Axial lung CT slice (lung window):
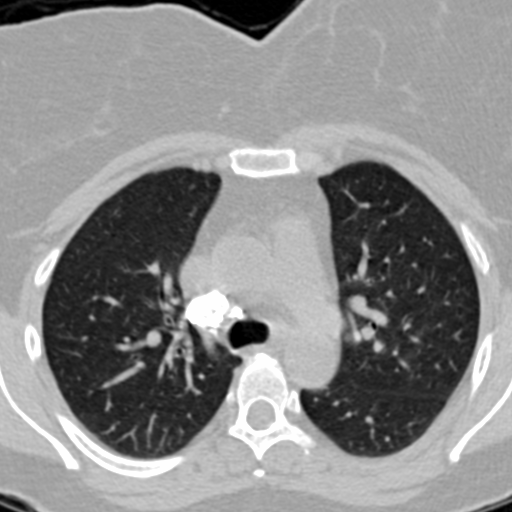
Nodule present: no